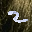
Label: 2